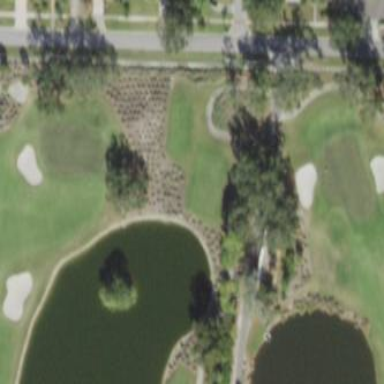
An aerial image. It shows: Golf bunker filled with natural sand.